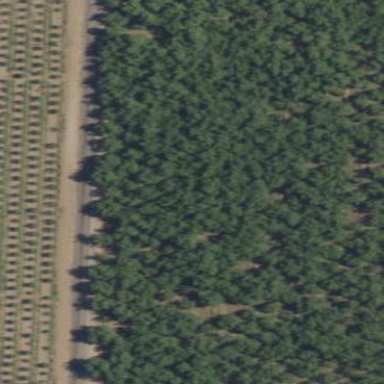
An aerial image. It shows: Orchard filled with walnut trees.